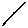
Label: line